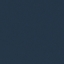
Land use / land cover class: SeaLake